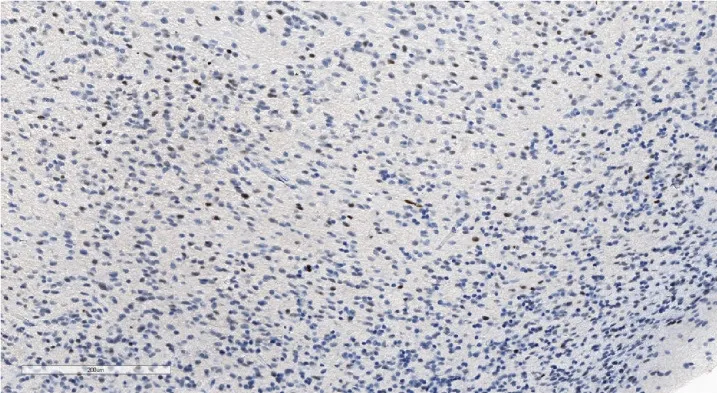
Positive nuclear staining for p53 and what might be observed in high-grade gliomas. IHC with p53, magnification x180.
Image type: pathology (immunostaining)